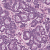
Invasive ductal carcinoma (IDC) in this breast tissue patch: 1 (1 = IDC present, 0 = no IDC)